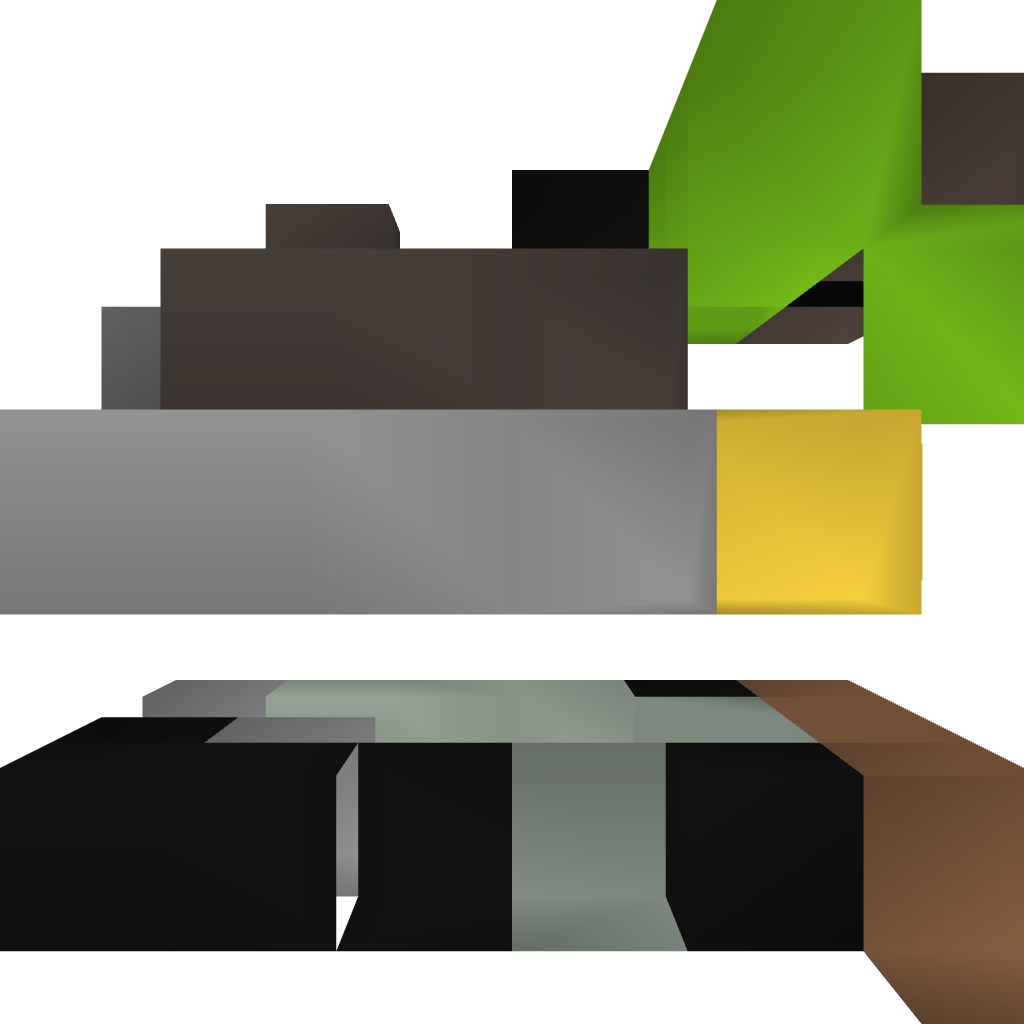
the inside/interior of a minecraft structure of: Minecart Dispensing System